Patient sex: M
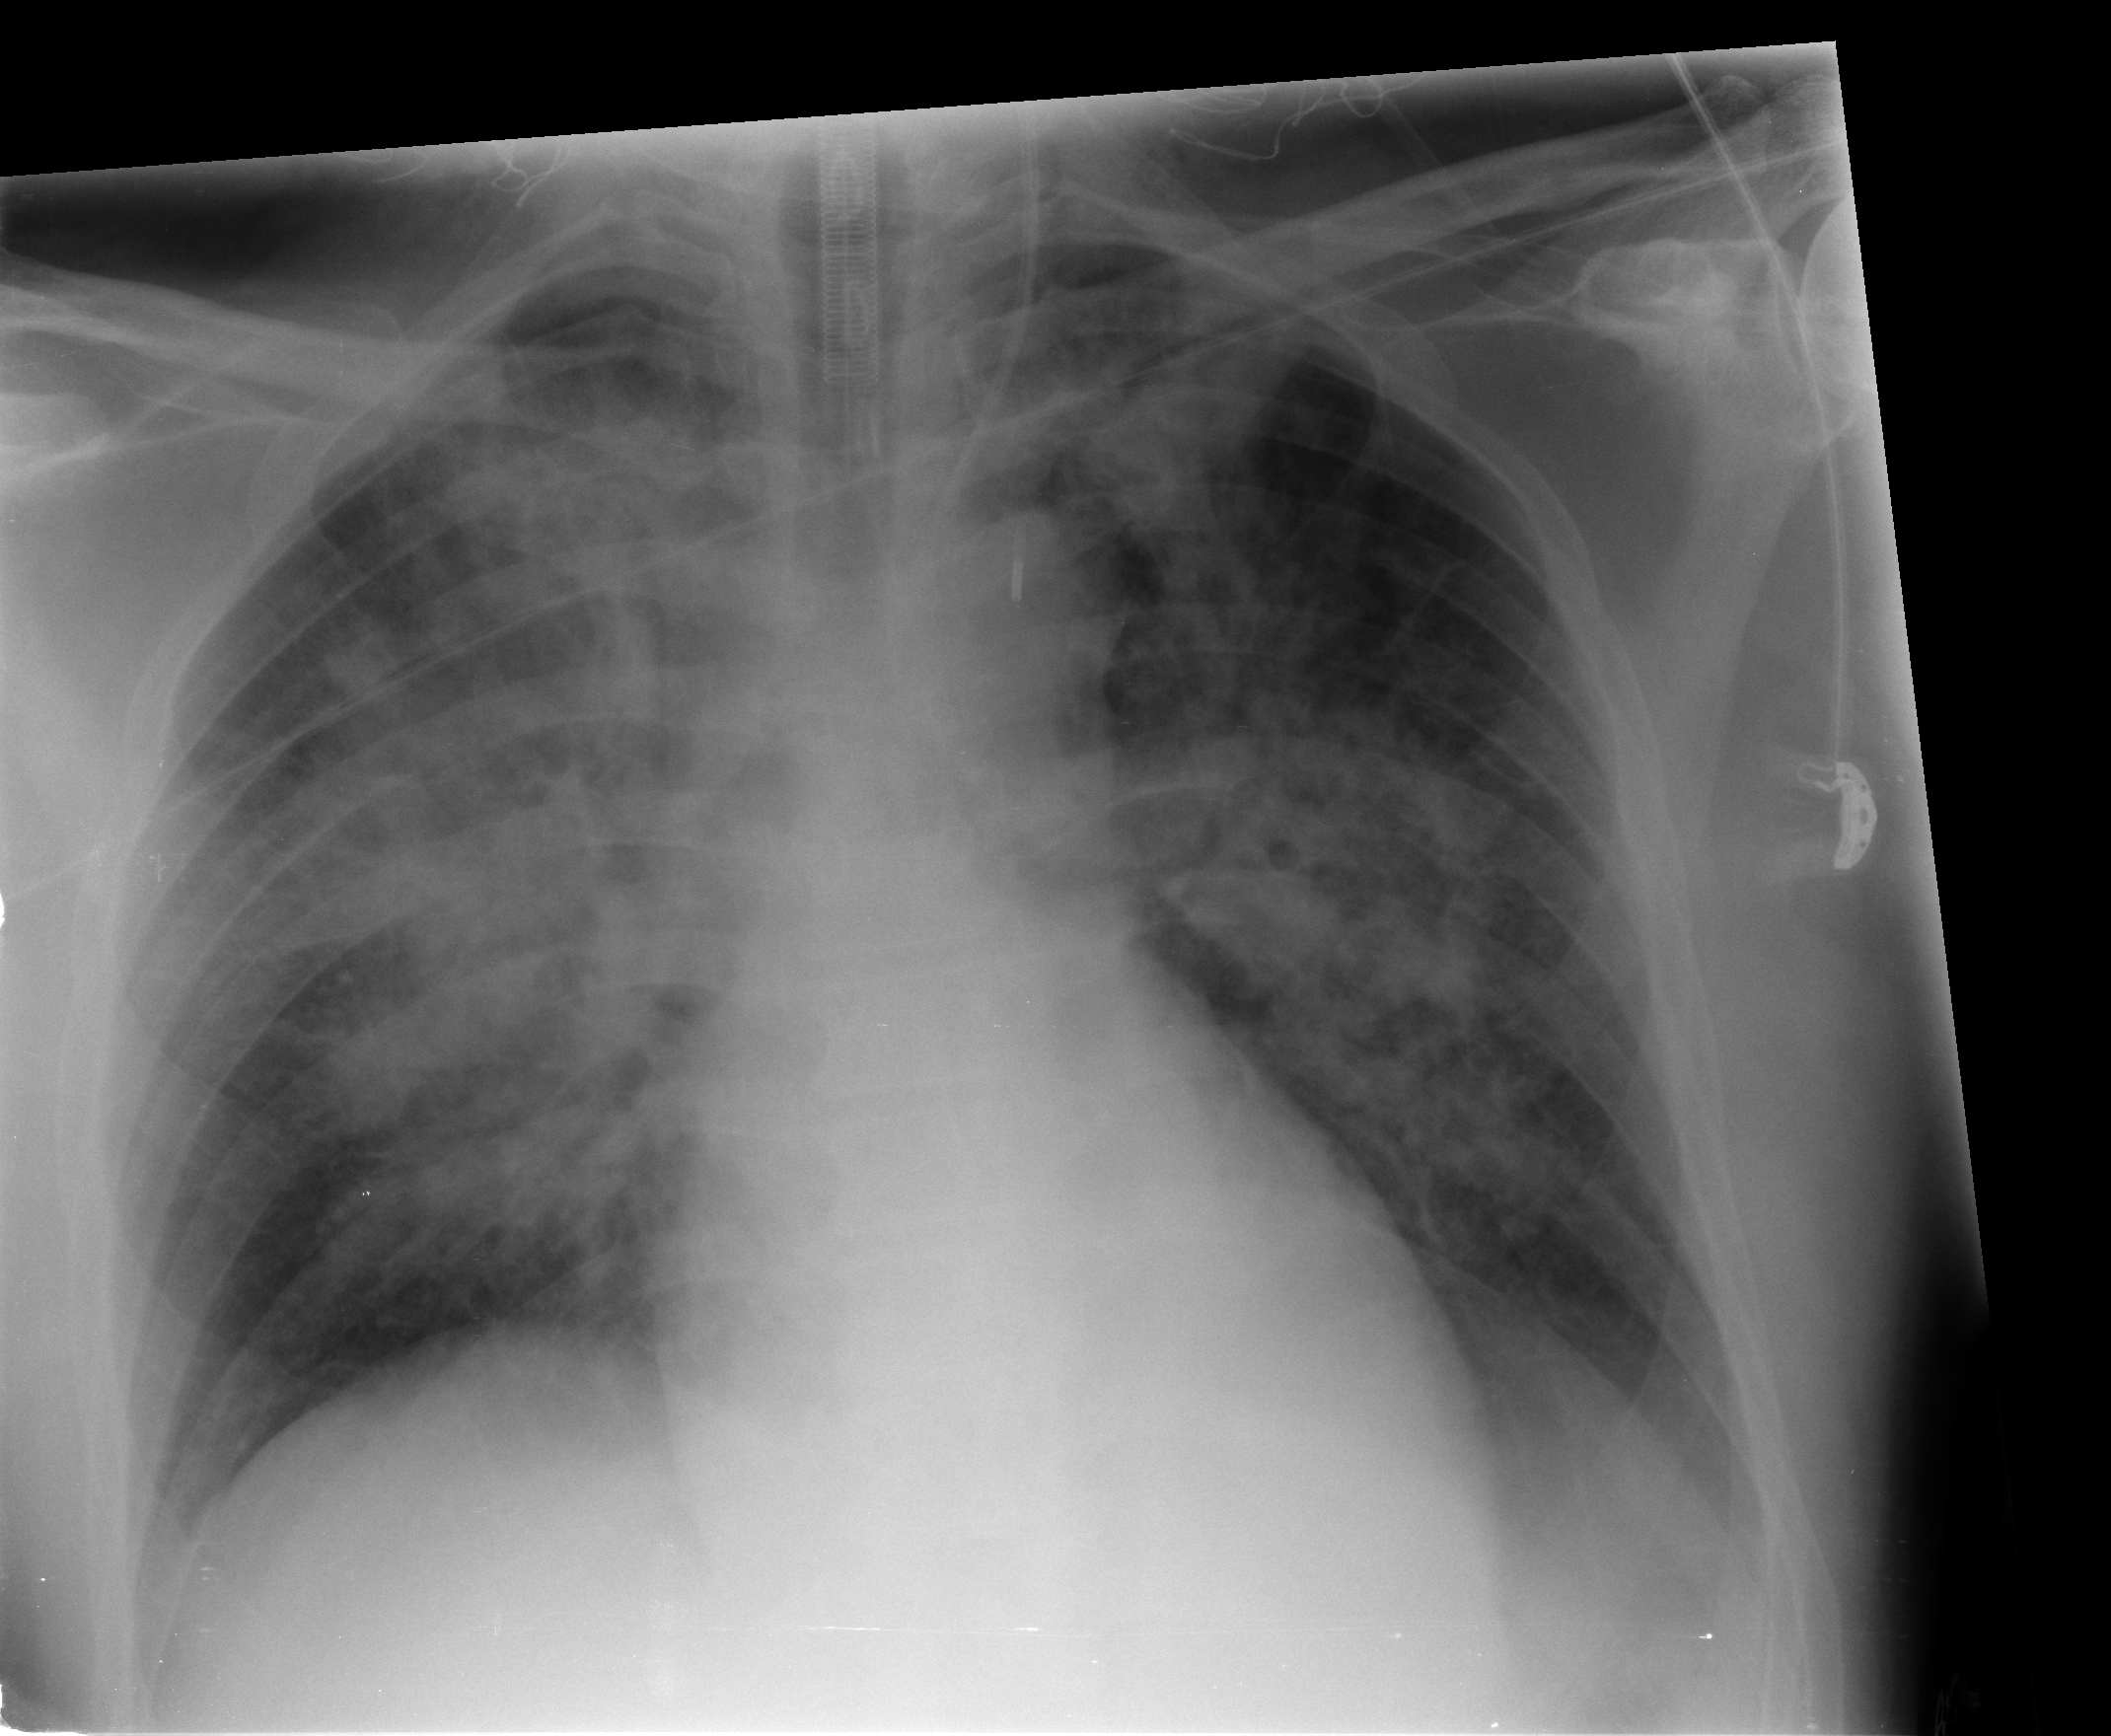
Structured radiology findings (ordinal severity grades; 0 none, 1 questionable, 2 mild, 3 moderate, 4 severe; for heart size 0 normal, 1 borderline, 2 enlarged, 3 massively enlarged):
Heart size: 0
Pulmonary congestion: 4
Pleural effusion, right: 0
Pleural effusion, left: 1
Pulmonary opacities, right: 4
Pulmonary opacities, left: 4
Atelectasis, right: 1
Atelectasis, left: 1